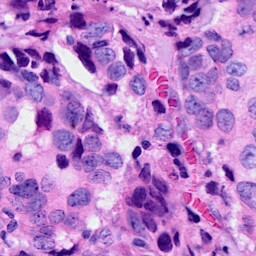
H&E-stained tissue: Breast